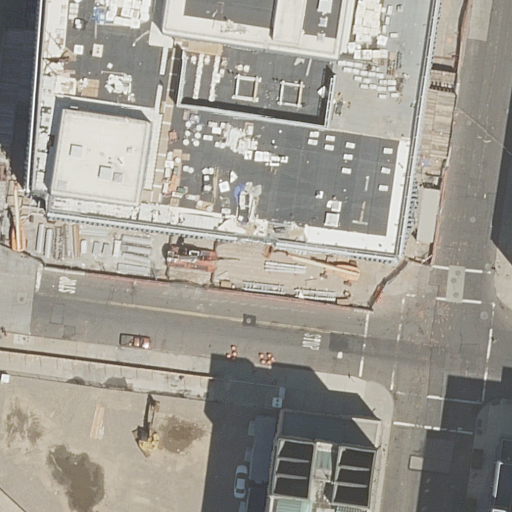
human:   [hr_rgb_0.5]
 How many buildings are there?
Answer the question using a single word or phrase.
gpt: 4

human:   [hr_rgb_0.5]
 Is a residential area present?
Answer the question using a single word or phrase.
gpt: yes

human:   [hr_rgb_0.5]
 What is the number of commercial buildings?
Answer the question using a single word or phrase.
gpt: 0

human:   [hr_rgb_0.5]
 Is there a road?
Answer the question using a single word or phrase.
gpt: yes

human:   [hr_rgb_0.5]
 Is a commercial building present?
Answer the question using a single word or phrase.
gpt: no

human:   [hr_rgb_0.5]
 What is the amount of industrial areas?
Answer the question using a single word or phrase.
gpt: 1

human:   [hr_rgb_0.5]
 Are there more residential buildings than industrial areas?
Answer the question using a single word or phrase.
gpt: yes

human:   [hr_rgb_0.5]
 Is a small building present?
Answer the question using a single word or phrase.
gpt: no

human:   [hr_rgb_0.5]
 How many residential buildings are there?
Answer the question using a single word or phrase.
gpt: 3

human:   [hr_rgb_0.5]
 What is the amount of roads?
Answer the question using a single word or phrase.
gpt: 7

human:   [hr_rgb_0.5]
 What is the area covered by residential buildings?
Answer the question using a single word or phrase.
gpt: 2445m2

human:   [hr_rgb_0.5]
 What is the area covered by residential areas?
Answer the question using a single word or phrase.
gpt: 10612m2

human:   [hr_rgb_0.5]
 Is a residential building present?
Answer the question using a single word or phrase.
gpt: yes

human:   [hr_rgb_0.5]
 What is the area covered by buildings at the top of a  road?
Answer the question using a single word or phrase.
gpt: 1398m2

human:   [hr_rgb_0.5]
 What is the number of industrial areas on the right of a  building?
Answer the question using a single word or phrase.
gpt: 0

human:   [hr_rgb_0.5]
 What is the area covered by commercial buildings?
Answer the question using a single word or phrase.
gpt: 0m2

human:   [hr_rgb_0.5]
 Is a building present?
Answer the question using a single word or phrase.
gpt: yes

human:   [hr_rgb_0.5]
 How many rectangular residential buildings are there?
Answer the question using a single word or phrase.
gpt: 2

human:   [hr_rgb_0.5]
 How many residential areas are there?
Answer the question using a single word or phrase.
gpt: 1

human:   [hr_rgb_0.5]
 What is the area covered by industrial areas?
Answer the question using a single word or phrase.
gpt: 1373m2

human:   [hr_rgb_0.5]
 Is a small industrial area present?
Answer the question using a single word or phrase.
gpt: no

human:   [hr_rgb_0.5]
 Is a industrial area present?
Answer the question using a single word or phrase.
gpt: yes

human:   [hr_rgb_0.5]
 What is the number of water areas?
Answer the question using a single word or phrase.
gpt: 0

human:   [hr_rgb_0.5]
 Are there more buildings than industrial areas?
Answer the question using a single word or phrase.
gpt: yes

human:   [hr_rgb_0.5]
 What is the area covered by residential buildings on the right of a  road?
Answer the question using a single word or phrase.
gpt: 2445m2

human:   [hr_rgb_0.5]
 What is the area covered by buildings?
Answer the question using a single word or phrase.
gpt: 3519m2

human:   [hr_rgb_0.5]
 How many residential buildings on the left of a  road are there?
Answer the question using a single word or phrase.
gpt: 1

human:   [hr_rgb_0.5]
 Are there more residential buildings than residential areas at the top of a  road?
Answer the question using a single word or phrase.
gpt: yes

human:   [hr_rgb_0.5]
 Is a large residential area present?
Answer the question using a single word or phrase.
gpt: yes

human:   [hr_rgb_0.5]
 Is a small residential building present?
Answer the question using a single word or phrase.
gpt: no

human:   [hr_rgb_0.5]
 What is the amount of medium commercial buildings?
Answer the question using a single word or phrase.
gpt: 0

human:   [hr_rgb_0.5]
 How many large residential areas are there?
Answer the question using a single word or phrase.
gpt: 1

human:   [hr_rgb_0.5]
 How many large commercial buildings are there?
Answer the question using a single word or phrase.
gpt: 0

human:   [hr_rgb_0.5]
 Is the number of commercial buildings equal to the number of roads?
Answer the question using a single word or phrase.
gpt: no

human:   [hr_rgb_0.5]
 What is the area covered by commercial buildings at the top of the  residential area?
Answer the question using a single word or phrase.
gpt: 0m2

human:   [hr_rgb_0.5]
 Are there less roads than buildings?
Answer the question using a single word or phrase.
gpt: no

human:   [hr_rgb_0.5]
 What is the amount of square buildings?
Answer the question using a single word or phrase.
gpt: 0

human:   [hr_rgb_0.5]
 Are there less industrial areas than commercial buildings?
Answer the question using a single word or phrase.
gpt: no

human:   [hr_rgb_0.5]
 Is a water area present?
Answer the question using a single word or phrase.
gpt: no

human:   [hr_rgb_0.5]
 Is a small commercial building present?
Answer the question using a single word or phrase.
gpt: no

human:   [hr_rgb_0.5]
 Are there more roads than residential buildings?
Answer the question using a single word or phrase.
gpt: yes

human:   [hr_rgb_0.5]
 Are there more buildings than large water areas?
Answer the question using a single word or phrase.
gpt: yes

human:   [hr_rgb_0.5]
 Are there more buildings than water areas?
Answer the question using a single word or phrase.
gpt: yes

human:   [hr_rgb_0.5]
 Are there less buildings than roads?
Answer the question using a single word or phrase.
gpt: yes

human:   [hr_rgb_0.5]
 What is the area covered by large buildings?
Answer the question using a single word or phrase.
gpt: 3128m2

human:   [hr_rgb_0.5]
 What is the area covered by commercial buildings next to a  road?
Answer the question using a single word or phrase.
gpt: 0m2

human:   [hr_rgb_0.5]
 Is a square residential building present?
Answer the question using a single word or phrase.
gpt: no

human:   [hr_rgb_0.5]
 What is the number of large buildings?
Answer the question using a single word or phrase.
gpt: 3

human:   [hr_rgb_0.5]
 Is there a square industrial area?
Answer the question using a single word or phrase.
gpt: no

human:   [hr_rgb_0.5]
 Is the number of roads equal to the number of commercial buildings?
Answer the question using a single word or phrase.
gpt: no

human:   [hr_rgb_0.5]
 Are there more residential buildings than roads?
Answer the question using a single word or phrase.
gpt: no

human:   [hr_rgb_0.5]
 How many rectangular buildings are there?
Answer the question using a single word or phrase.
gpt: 2

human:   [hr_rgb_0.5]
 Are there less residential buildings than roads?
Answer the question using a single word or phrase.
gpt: yes

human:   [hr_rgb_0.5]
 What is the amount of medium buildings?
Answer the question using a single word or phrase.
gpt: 1

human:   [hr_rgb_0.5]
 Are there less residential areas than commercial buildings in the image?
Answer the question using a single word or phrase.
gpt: no

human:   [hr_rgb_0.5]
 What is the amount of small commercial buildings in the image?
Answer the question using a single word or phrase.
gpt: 0

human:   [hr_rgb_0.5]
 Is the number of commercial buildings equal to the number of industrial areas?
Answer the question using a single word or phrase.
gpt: no

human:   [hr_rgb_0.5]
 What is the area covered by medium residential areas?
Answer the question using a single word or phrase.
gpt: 0m2

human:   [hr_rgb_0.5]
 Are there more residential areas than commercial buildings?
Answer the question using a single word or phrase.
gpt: yes

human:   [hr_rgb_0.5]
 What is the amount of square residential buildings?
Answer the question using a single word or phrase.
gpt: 0

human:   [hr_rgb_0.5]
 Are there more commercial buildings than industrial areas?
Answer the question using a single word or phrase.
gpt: no

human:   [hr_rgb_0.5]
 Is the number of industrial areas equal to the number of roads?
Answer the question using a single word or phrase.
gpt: no

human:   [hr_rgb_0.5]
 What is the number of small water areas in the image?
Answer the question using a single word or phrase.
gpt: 0

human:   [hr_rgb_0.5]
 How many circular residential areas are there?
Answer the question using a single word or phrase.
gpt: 0